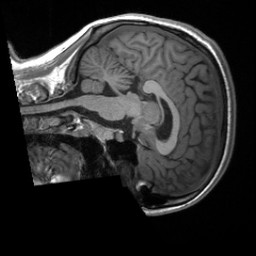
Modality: T1w
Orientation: sagittal
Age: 21
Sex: female
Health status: healthy
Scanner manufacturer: siemens
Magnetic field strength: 3 T
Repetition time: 2 s
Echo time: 0.00232 s